Question: I want to take the first 4 bits of one byte and all bits of another bit and append them to eachother.
This is the result I need to achieve:

This is what I have now:
'''
private void ParseLocation(int UpperLogicalLocation, int UnderLogicalLocation)
{
int LogicalLocation = UpperLogicalLocation & 0x0F; // Take bit 0-3
LogicalLocation += UnderLogicalLocation;
}
'''
But this is not giving the right results.
'''
int UpperLogicalLocation_Offset = 0x51;
int UnderLogicalLocation = 0x23;
int LogicalLocation = UpperLogicalLocation & 0x0F; // Take bit 0-3
LogicalLocation += UnderLogicalLocation;
Console.Write(LogicalLocation);
'''
This should give 0x51(0101) + 0x23 (<PHONE>),
So the result I want to achieve is 0001 + <PHONE> = <PHONE> (0x123)
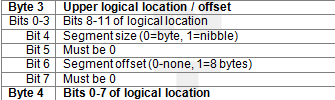
Answer: You will need to left-shift the 'UpperLogicalLocation' bits by 8 before combining the bits:
'''
int UpperLogicalLocation = 0x51;
int UnderLogicalLocation = 0x23;
int LogicalLocation = (UpperLogicalLocation & 0x0F) << 8; // Take bit 0-3 and shift
LogicalLocation |= UnderLogicalLocation;
Console.WriteLine(LogicalLocation.ToString("x"));
'''
Note that I also changed '+=' to '|=' to better express what is happening.